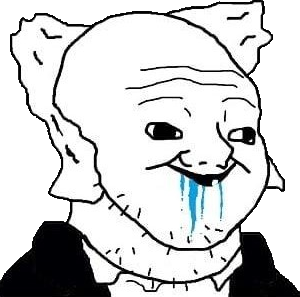
Label: 5_Brainlet